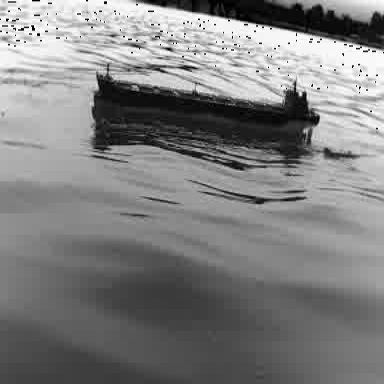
There is a liner in the infrared image.